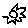
Label: sun